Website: macys
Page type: customer-info-address
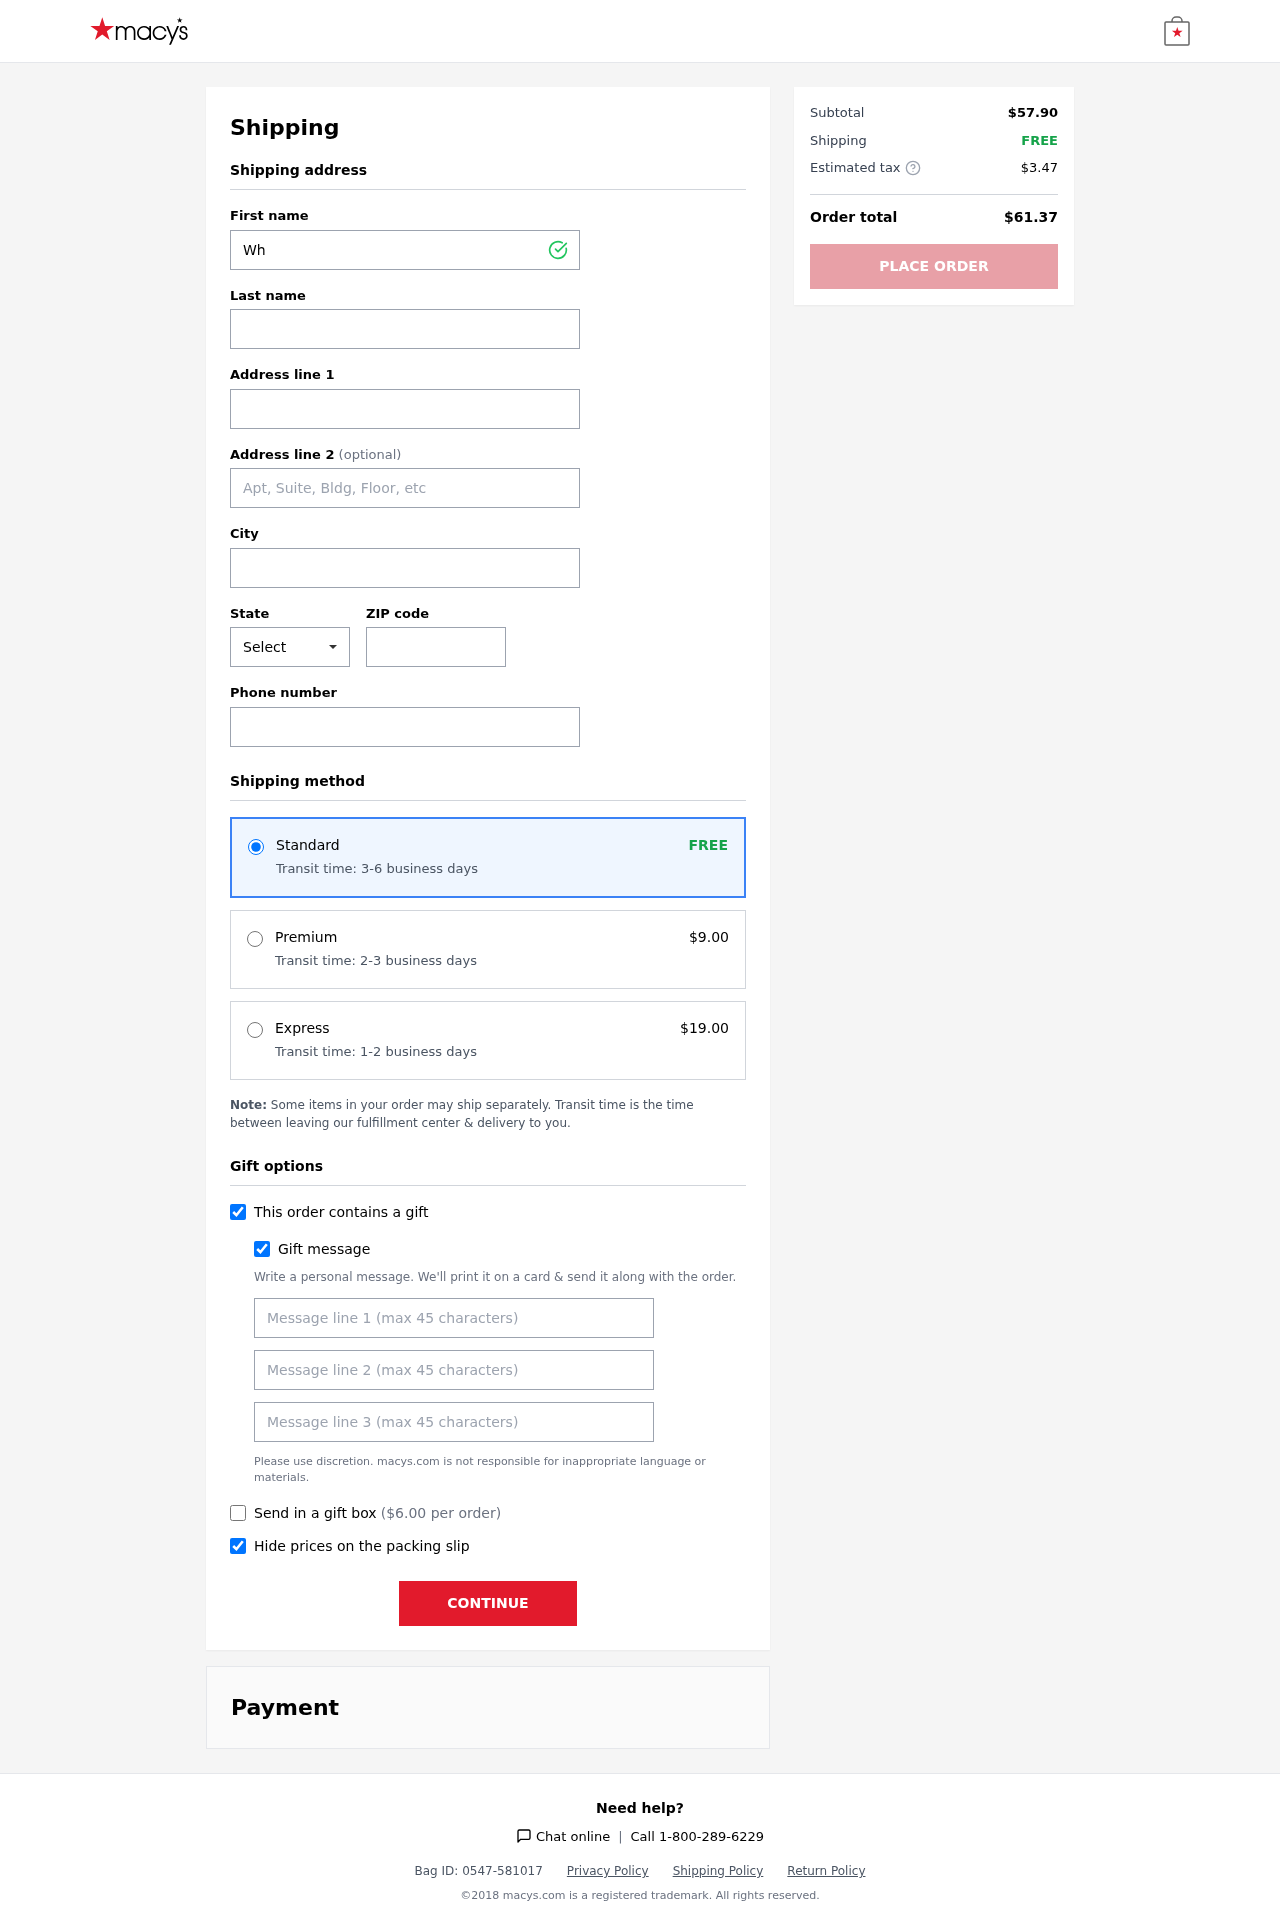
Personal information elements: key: PII_CITY
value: Jimenezstad
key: PII_FIRSTNAME
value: Whitney
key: PII_GIFT_MESSAGE
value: Hey Cathy! I thought this choker would be the perfect little touch for those outfits you love so much. Hope it brings a smile to your day! Enjoy wearing it!  Whitney
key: PII_LASTNAME
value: Herring
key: PII_PHONE
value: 3335377995
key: PII_POSTCODE
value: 26318
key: PII_STATE_ABBR
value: MO
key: PII_STREET
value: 6391 Kelli Ville
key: PII_STREET2
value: Suite 376
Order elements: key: ORDER_SHIPPING_STANDARD
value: FREE
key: ORDER_SHIPPING_STANDARD_TIME
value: Transit time: 3-6 business days
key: ORDER_SHIPPING_PREMIUM
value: $9.00
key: ORDER_SHIPPING_PREMIUM_TIME
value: Transit time: 2-3 business days
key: ORDER_SHIPPING_EXPRESS
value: $19.00
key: ORDER_SHIPPING_EXPRESS_TIME
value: Transit time: 1-2 business days
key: ORDER_GIFT_BOX_FEE
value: $6.00
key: ORDER_SUBTOTAL
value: $57.90
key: ORDER_SHIPPING_COST
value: FREE
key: ORDER_TAX
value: $3.47
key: ORDER_TOTAL
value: $61.37